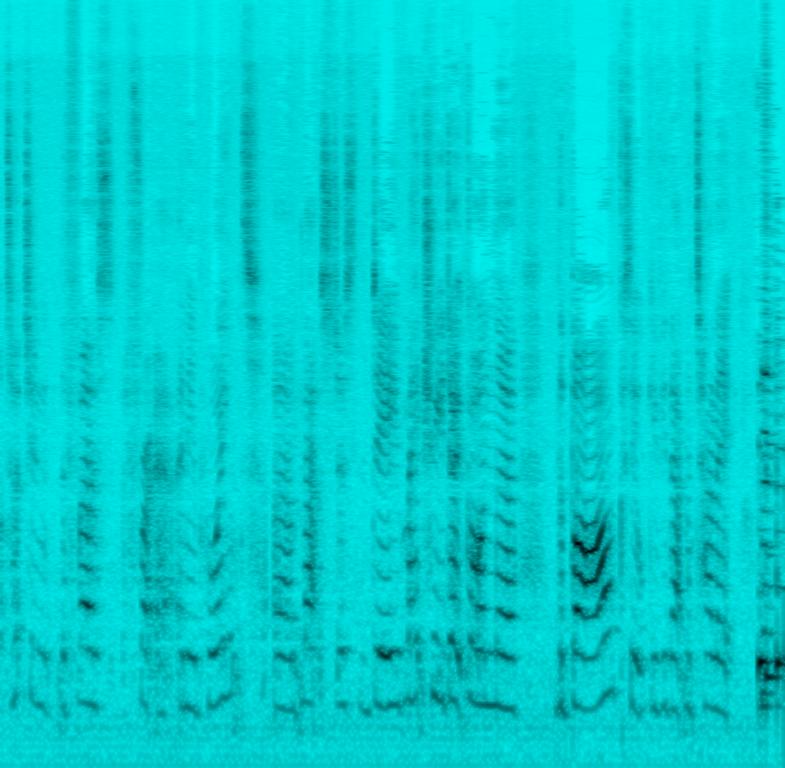
solo ukelele playing in free time in a demonstrative manner with a female voiceover.